Question: I am trying to learn how to use shaders and use GLSL. One of the shaders is working but is distorting the texture of the sprite it's working on. I'm doing this all on SFML.
Distorted texture on left, actual texture on right:

The problem comes from this line
When I started the texture was being rendered upside down but subtracting the y component of the cordinates from 1 fixed that issue. The line that is causing the issue is
'''
vec2 texCoord = (gl_FragCoord.xy / sourceSize.xy);
'''
Where the sourceSize is a uniform passing in the resolution of something as a vec2. I've been passing in various values into this and getting different distorted versions of the texture. I was wondering if there was a way a ratio to pass in or something to avoid this distortion.
Texture Size in Pixels: 512x512
Passed in values for the above image: 512x512
Shader
'''
uniform sampler2D source;
uniform vec2 sourceSize;
uniform float time;
void main( void )
{
vec2 texCoord = (gl_FragCoord.xy / sourceSize.xy); //Gets the pixel position in a range of 0.0 to 1
texCoord = vec2 (texCoord.x,1.0-texCoord.y);//Inverts the y co ordinate
vec4 Color = texture2D(source, texCoord);//Gets the current pixture colour
gl_FragColor = Color;//Output
}
'''
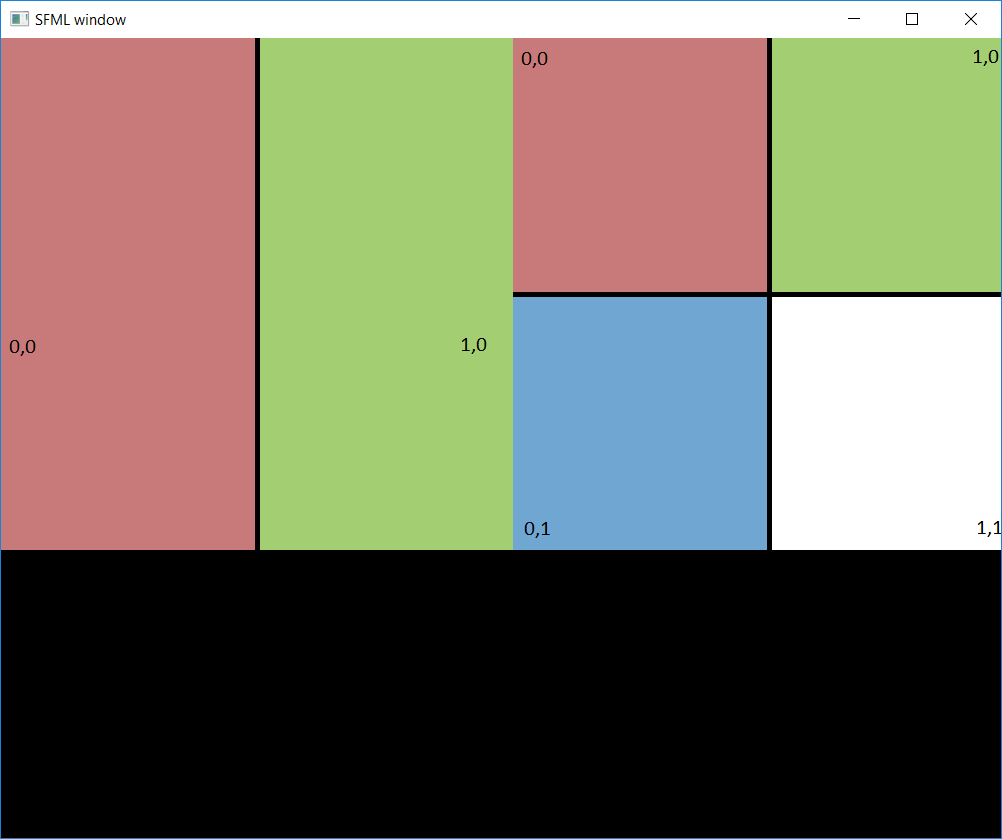
Answer: Found a solution. Posting it here for if other need the help.
Changing
'''
vec4 Color = texture2D(source, texCoord);//Gets the current pixture colour
'''
To
'''
vec4 Color = texture2D(source, gl_TexCoord[0].xy);//Gets the current pixture colour
'''
Will fix the distortion effect.